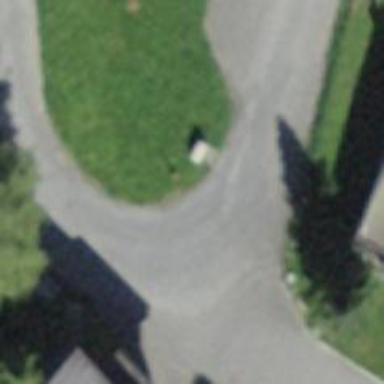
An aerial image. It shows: Paved residential road.